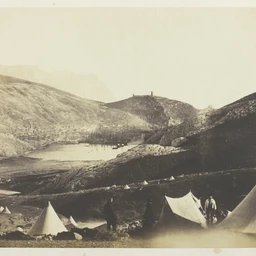
Title: Balaklava, from Guard's Hill
Artist: Roger Fenton
Caption: balaklava, from guard's hill, salted paper print, paper (fiber product), collected by hugh edwards, 19th century, photographic process, photography, crimea 1856, photograph, roger fenton, a work made of salted paper print, plate 15 from the album "photographs taken in the crimea" (1856), photography and media, roger fenton, photographs taken in the crimea (185, art institute of chicago